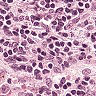
Metastatic tissue present: no